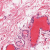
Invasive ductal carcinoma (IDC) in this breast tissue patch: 0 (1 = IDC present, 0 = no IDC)